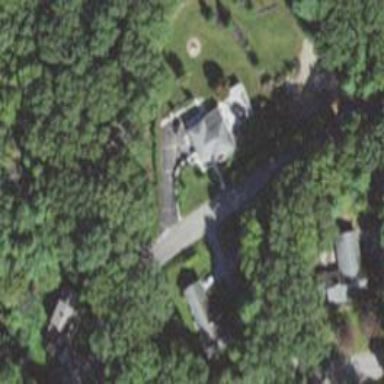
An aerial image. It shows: Residential driveway designated as service road.